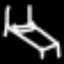
Label: bed